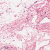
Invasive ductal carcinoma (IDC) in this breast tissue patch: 0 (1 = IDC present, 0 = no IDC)